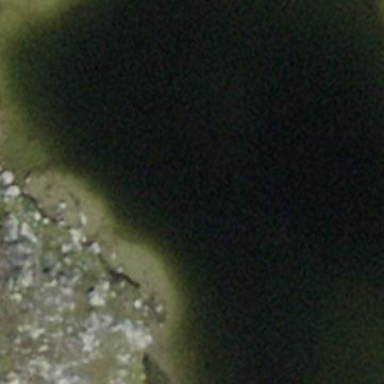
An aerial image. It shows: Pond with natural water.